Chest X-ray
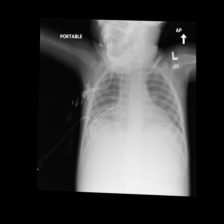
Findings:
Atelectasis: negative
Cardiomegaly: negative
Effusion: negative
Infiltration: positive
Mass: negative
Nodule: negative
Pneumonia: negative
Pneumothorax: negative
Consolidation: negative
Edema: negative
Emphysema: negative
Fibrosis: negative
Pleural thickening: negative
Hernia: negative